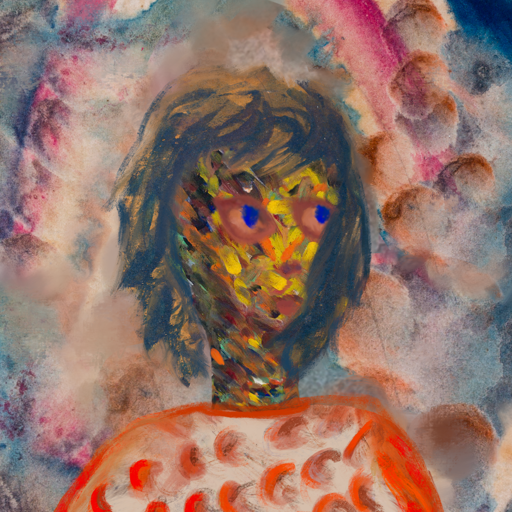
Background: Rupkatha, Head And Neck Side: An_Impression, Face Side: Mother_And_Son_Mother, Bust: Rupkatha, Hair Side: In_The_Sun, Head Accessory: Blank, Second Necklace: Blank, Necklace: Blank, Baby: Blank